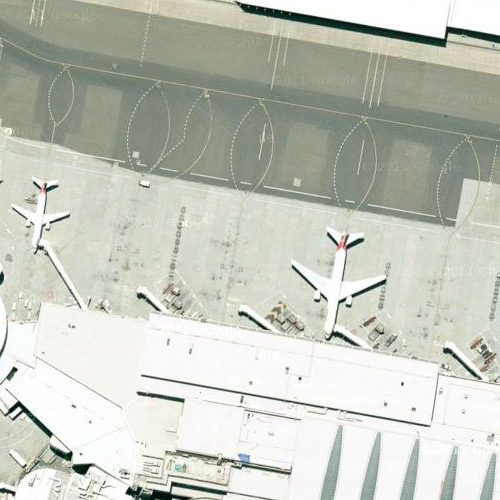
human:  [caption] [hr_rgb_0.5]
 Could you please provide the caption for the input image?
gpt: This is an empty airport with some airport buildings beside .

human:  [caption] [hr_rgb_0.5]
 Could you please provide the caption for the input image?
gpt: An empty airport only with some luggage cars and buildings .

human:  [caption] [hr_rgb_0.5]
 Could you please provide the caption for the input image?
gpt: This is an airport only with some luggage cars parked on .

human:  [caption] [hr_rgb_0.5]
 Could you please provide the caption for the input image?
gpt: An empty airport with some airport buildings beside .

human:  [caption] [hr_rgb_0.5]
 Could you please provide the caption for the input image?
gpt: An empty airport with some airport buildings beside .